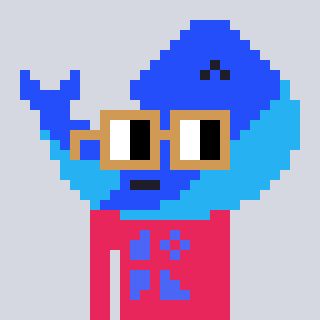
a pixel art character with square brown glasses, a whale-shaped head and a redpinkish-colored body on a cool background